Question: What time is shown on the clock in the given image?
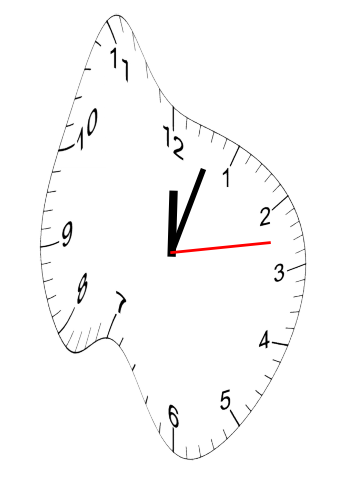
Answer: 12:03:13